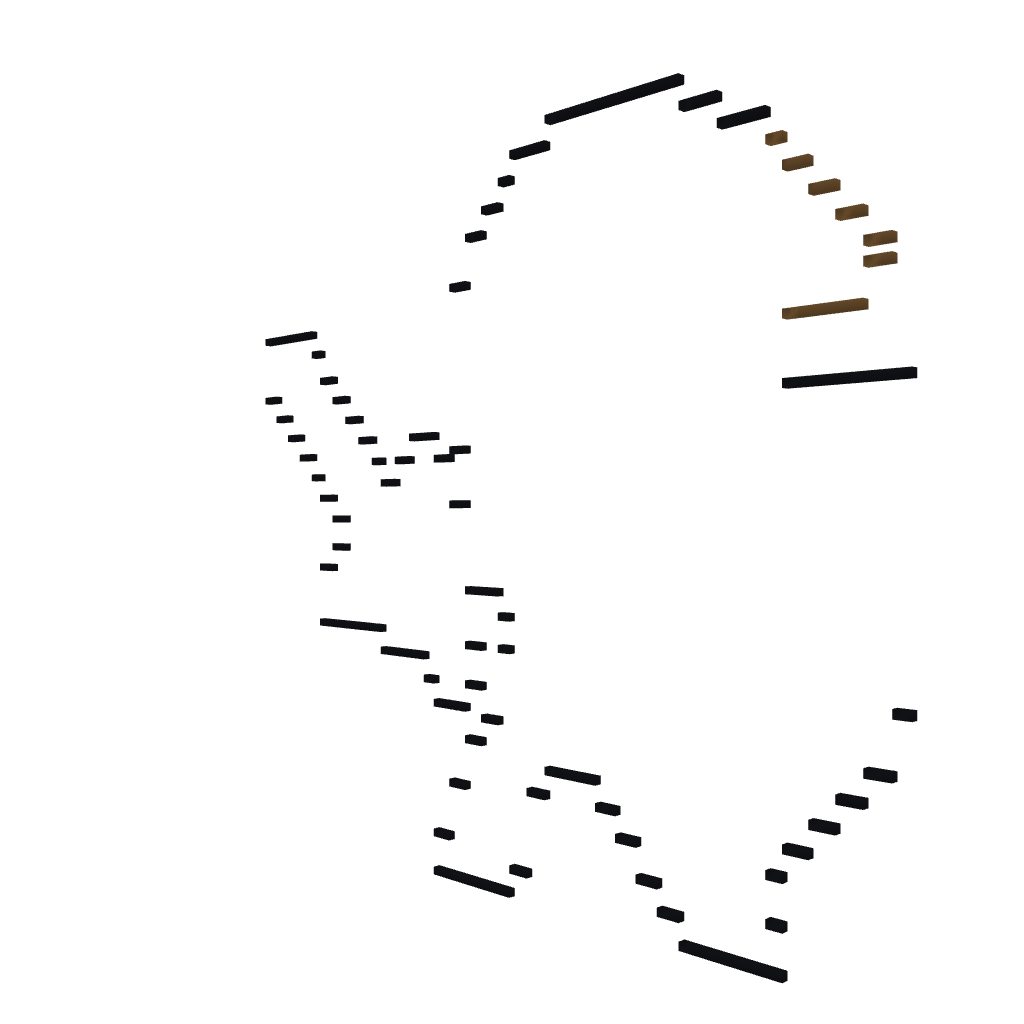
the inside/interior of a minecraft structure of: The Legend of Zelda  Link